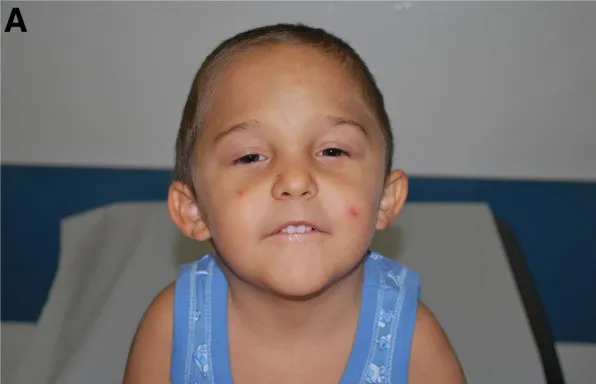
Patient's images. A) Patient at of 7.5 years showing facial characteristics including right palpebral ptosis, low set ears, and small mouth with thin upper lip.
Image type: medical_photograph (other_medical_photograph)